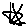
Label: star